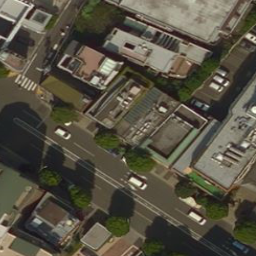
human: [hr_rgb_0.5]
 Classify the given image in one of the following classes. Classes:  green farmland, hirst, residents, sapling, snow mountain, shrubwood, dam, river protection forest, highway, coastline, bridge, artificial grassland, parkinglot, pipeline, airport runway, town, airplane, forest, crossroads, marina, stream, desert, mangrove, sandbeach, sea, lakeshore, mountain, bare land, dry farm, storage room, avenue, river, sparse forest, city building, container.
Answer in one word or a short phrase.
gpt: city building